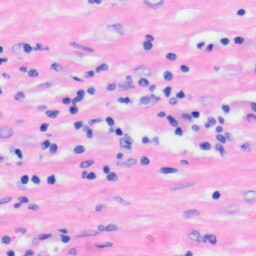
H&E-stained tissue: Liver